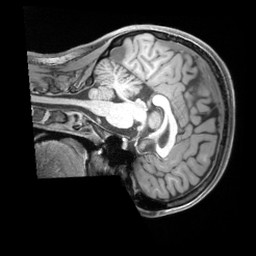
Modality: T1w
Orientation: sagittal
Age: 23
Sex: female
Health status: ill
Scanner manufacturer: siemens
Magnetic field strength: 3 T
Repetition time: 2.2 s
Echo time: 0.00218 s